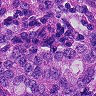
Metastatic tissue present: yes